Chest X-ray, AP view. Patient: 58 years old, sex F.
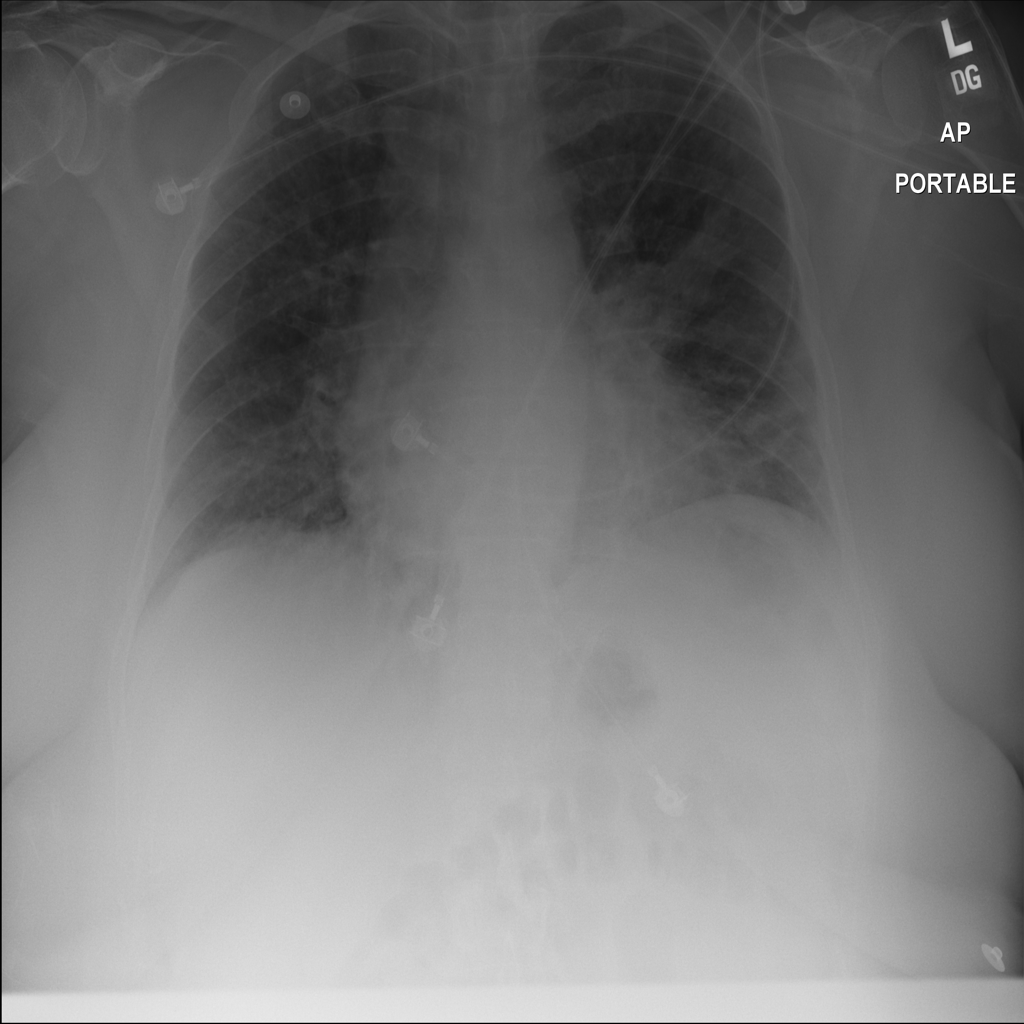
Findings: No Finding